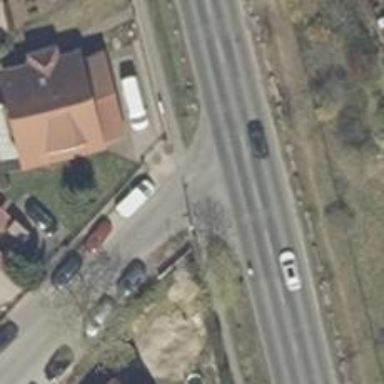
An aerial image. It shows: Unmarked road crossing.